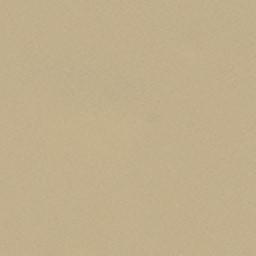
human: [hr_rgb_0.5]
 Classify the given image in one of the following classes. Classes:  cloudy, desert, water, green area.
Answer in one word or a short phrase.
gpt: desert